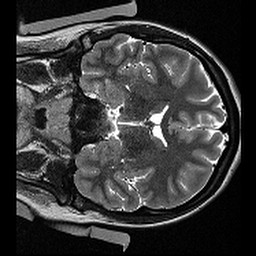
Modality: T2w
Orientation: coronal